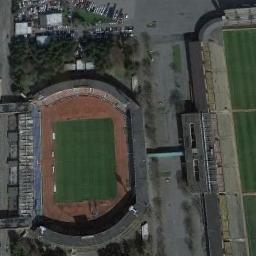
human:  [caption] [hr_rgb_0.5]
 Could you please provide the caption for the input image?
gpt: The ground track field is next to a grove of trees and a other sports area is next to the ground track field .

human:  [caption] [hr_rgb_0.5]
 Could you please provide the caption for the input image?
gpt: There are many buildings next to the ground track field .

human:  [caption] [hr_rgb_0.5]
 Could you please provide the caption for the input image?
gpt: The ground track field is next to the field .

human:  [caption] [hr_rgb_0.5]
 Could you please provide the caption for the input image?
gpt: The track and field in the stadium is next to the forest and residential area, And there is a road to the lawn .

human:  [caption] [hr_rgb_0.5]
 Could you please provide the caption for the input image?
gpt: There are some trees around the ground track field with a red track .